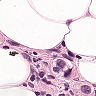
Metastatic tissue present: yes